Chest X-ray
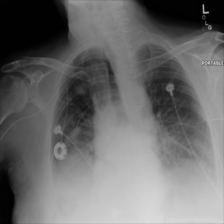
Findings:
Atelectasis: negative
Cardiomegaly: negative
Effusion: negative
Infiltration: negative
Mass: negative
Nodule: negative
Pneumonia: negative
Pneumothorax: negative
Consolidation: negative
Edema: negative
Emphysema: negative
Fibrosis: negative
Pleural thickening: negative
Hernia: negative